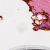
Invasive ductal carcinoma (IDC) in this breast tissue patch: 0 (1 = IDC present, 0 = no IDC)